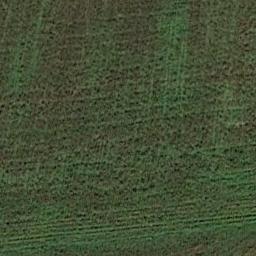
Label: meadow